Milling tool wear sample.
Tool blade image: 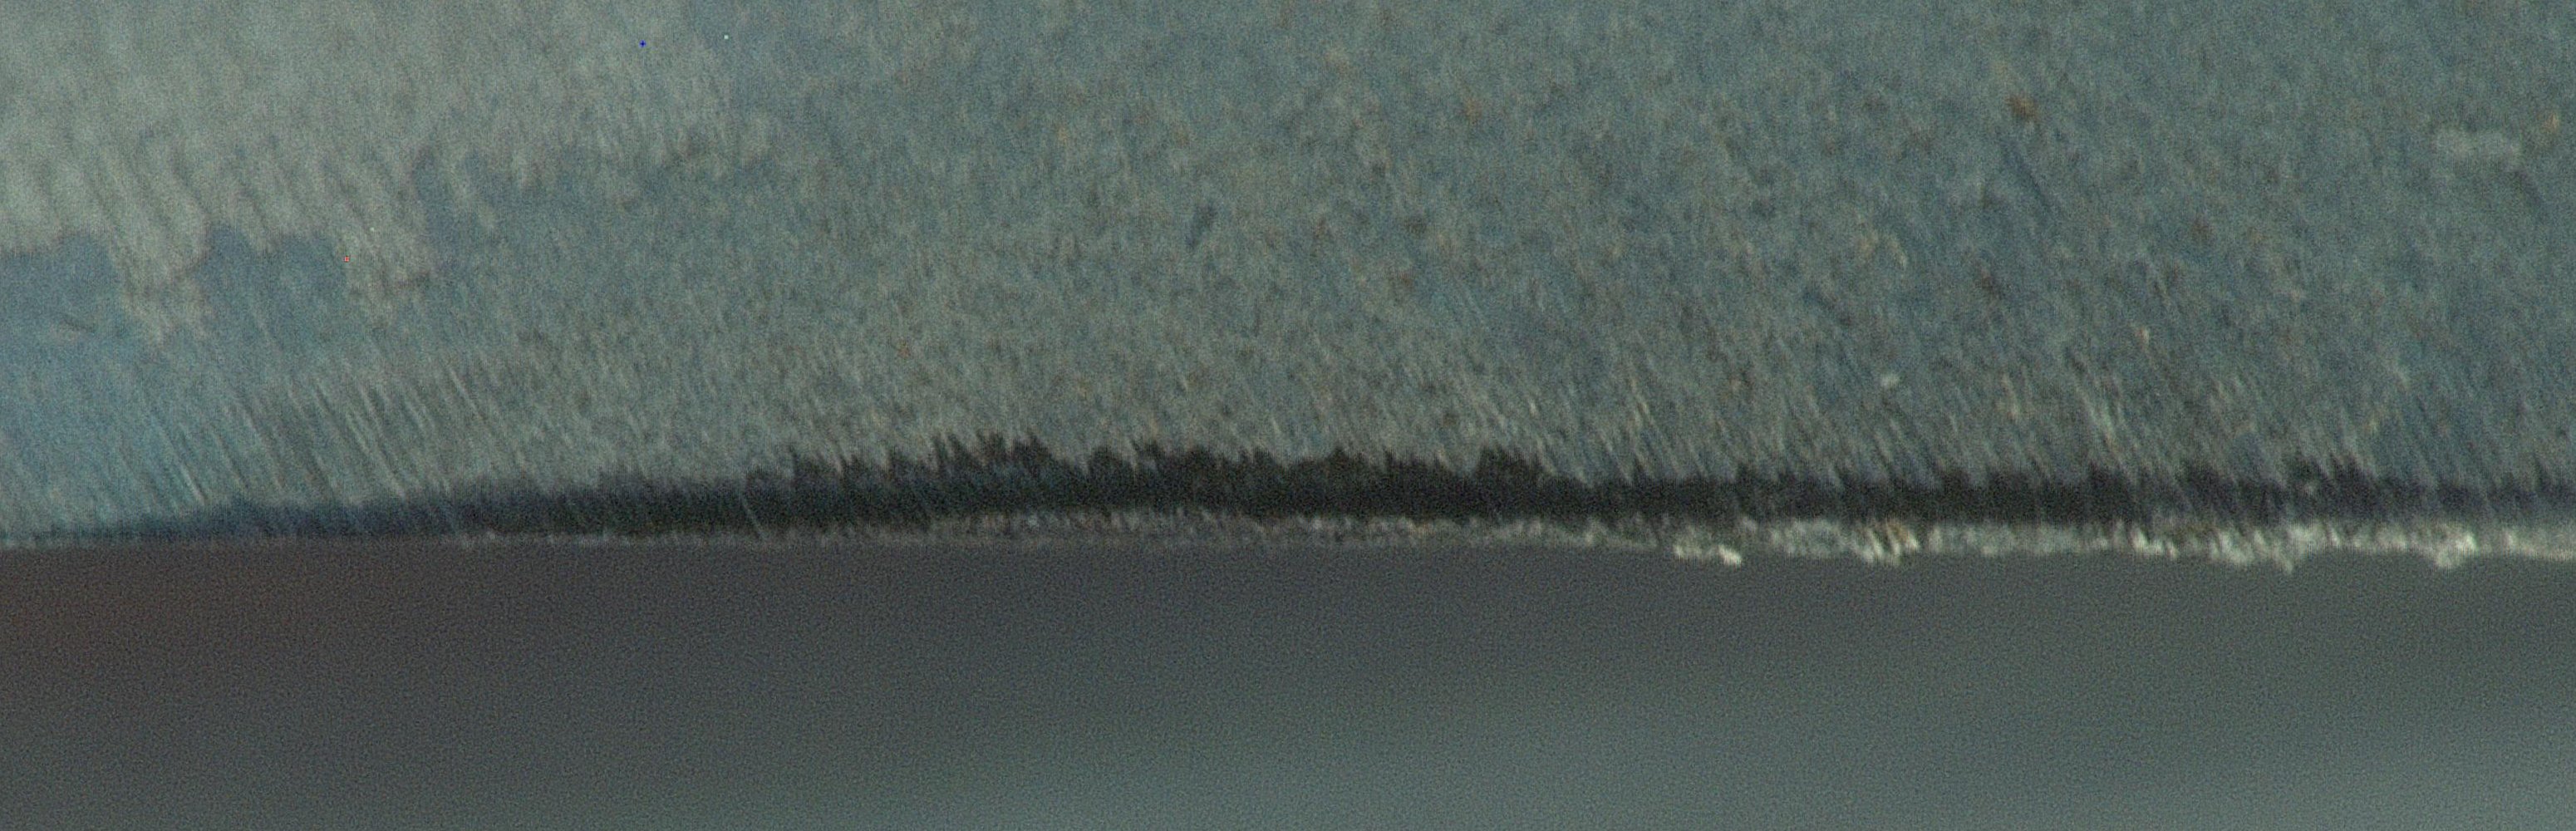
Chip image: 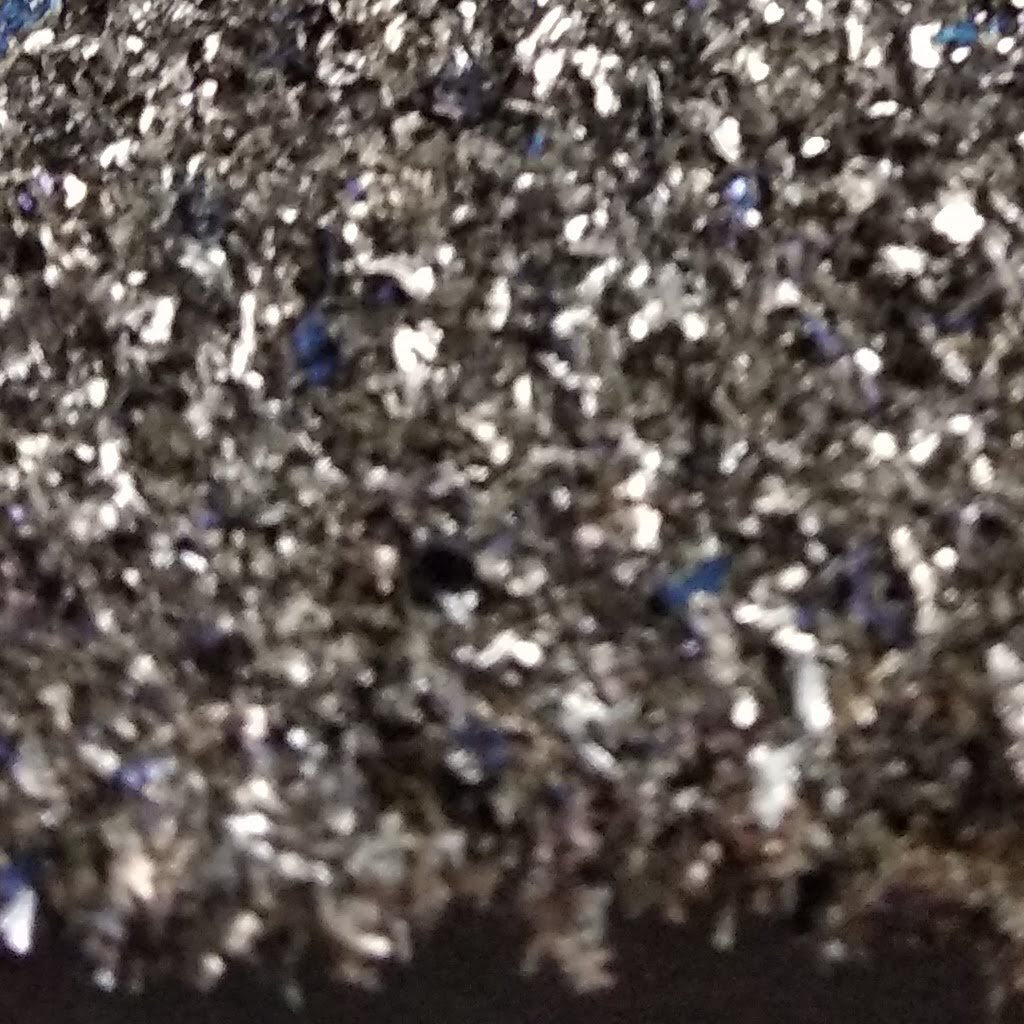
Workpiece image: 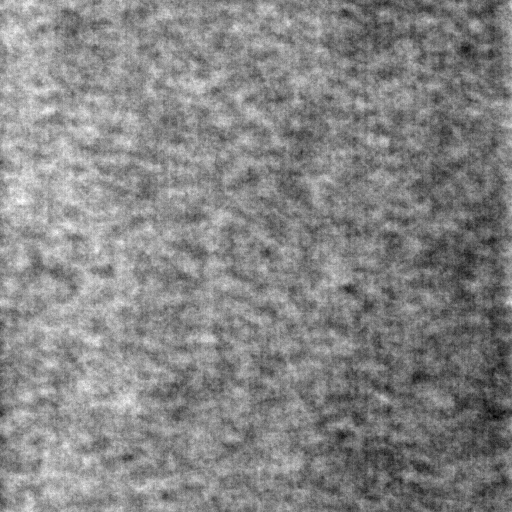
Tool wear state: used
Gaps: 0
Flank wear: 86.95
Overhang: 28.34
Force-signal Mel-spectrograms (X, Y, Z axes): 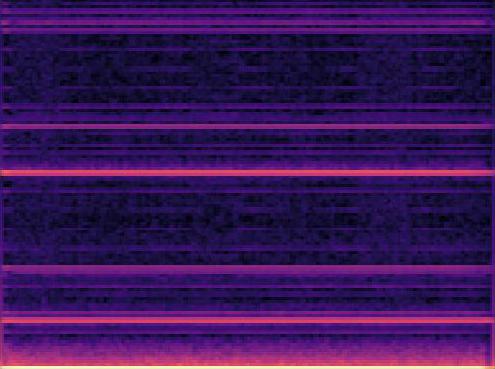 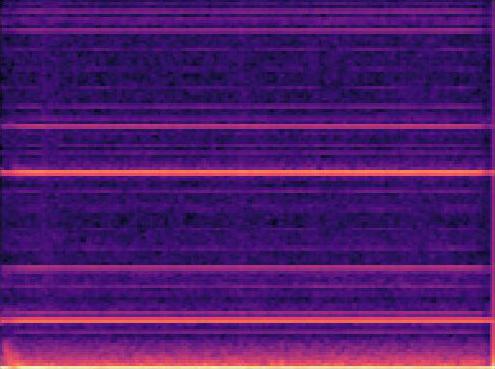 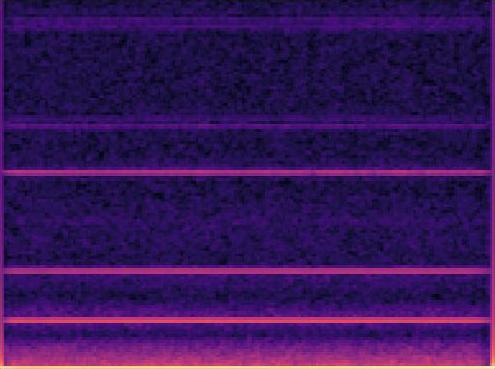
Force-signal scalograms (X, Y, Z axes): 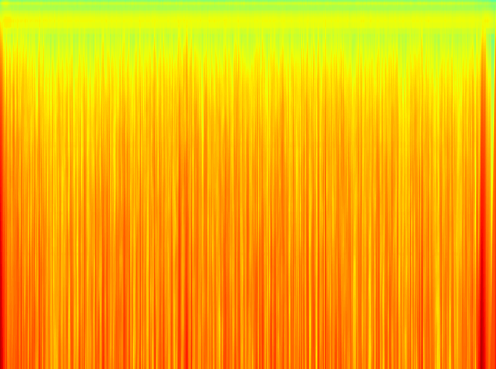 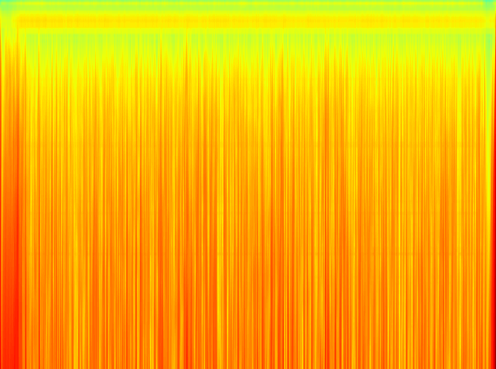 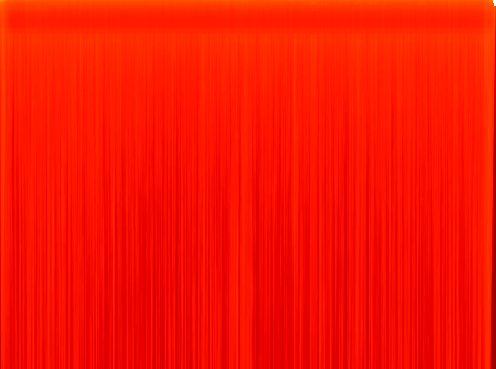
Force phase: steady_state_stabilization_wear